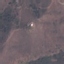
Land use / land cover class: HerbaceousVegetation